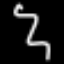
Label: squiggle